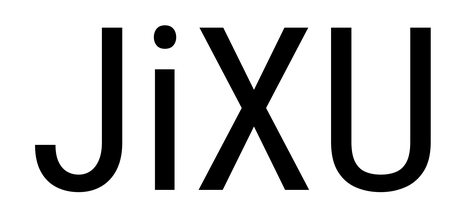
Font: Roboto_Condensed_Regular